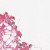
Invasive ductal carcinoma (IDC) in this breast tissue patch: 0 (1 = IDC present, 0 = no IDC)